Question: I am using windows 10 and wamp server and I am fresh installing laravel and all i get is this error message and is it necessary to do php artisan serve everytime i open laravel ? as long as i close cmd prompt localhost:8000 refused to connect .

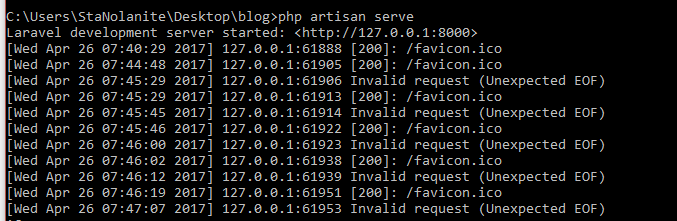
Answer: I think you are running a Laravel project by command and you are browsing your application by localhost:8000 or 127.0.0.1:8000
Your screenshot saying that when you are trying to visit a url which is not defined in your routes/web.php then, you are getting error in your cmd.
And of course! in this case when you close cmd then your Laravel app will not run.
So now, if you don't want to run your Laravel app by the following command each time, then you can use <URL> in windows environment.